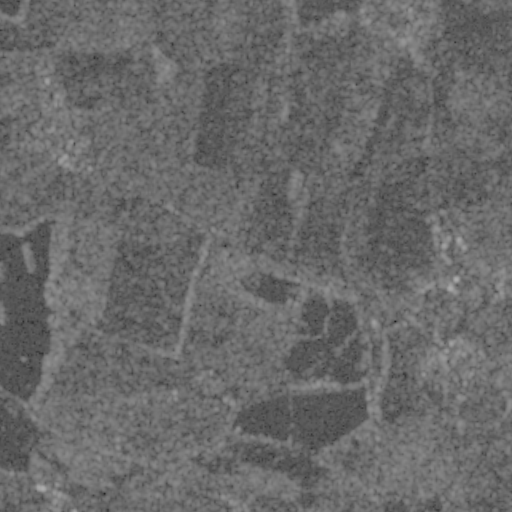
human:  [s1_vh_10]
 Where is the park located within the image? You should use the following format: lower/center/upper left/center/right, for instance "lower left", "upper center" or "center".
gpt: The park is located in the right of the image.
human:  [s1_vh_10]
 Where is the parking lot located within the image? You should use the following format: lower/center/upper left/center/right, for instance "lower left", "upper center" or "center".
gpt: The parking lot is located in the center right of the image.
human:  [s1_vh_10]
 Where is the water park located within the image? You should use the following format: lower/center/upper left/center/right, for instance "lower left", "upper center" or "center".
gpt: The water park is located in the center right of the image.
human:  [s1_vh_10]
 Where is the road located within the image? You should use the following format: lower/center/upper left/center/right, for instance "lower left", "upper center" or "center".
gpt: There is no road in the image.

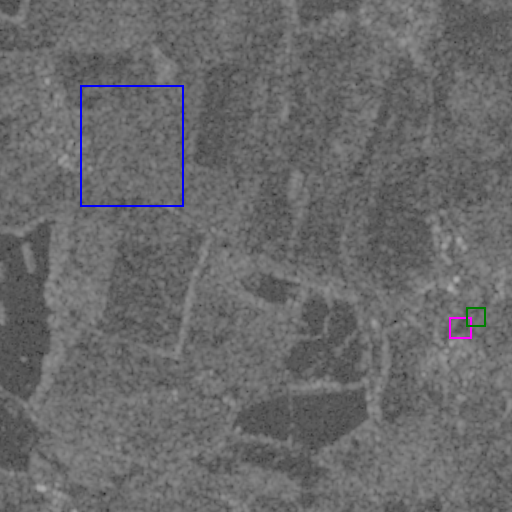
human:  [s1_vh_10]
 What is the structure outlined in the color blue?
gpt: The structure outlined in blue is a crop field.
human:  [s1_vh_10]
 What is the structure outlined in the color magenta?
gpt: The structure outlined in magenta is a park.
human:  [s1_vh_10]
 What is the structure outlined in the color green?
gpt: The structure outlined in green is a water park.
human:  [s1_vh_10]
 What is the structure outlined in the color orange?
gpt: There is no orange outline.